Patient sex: M
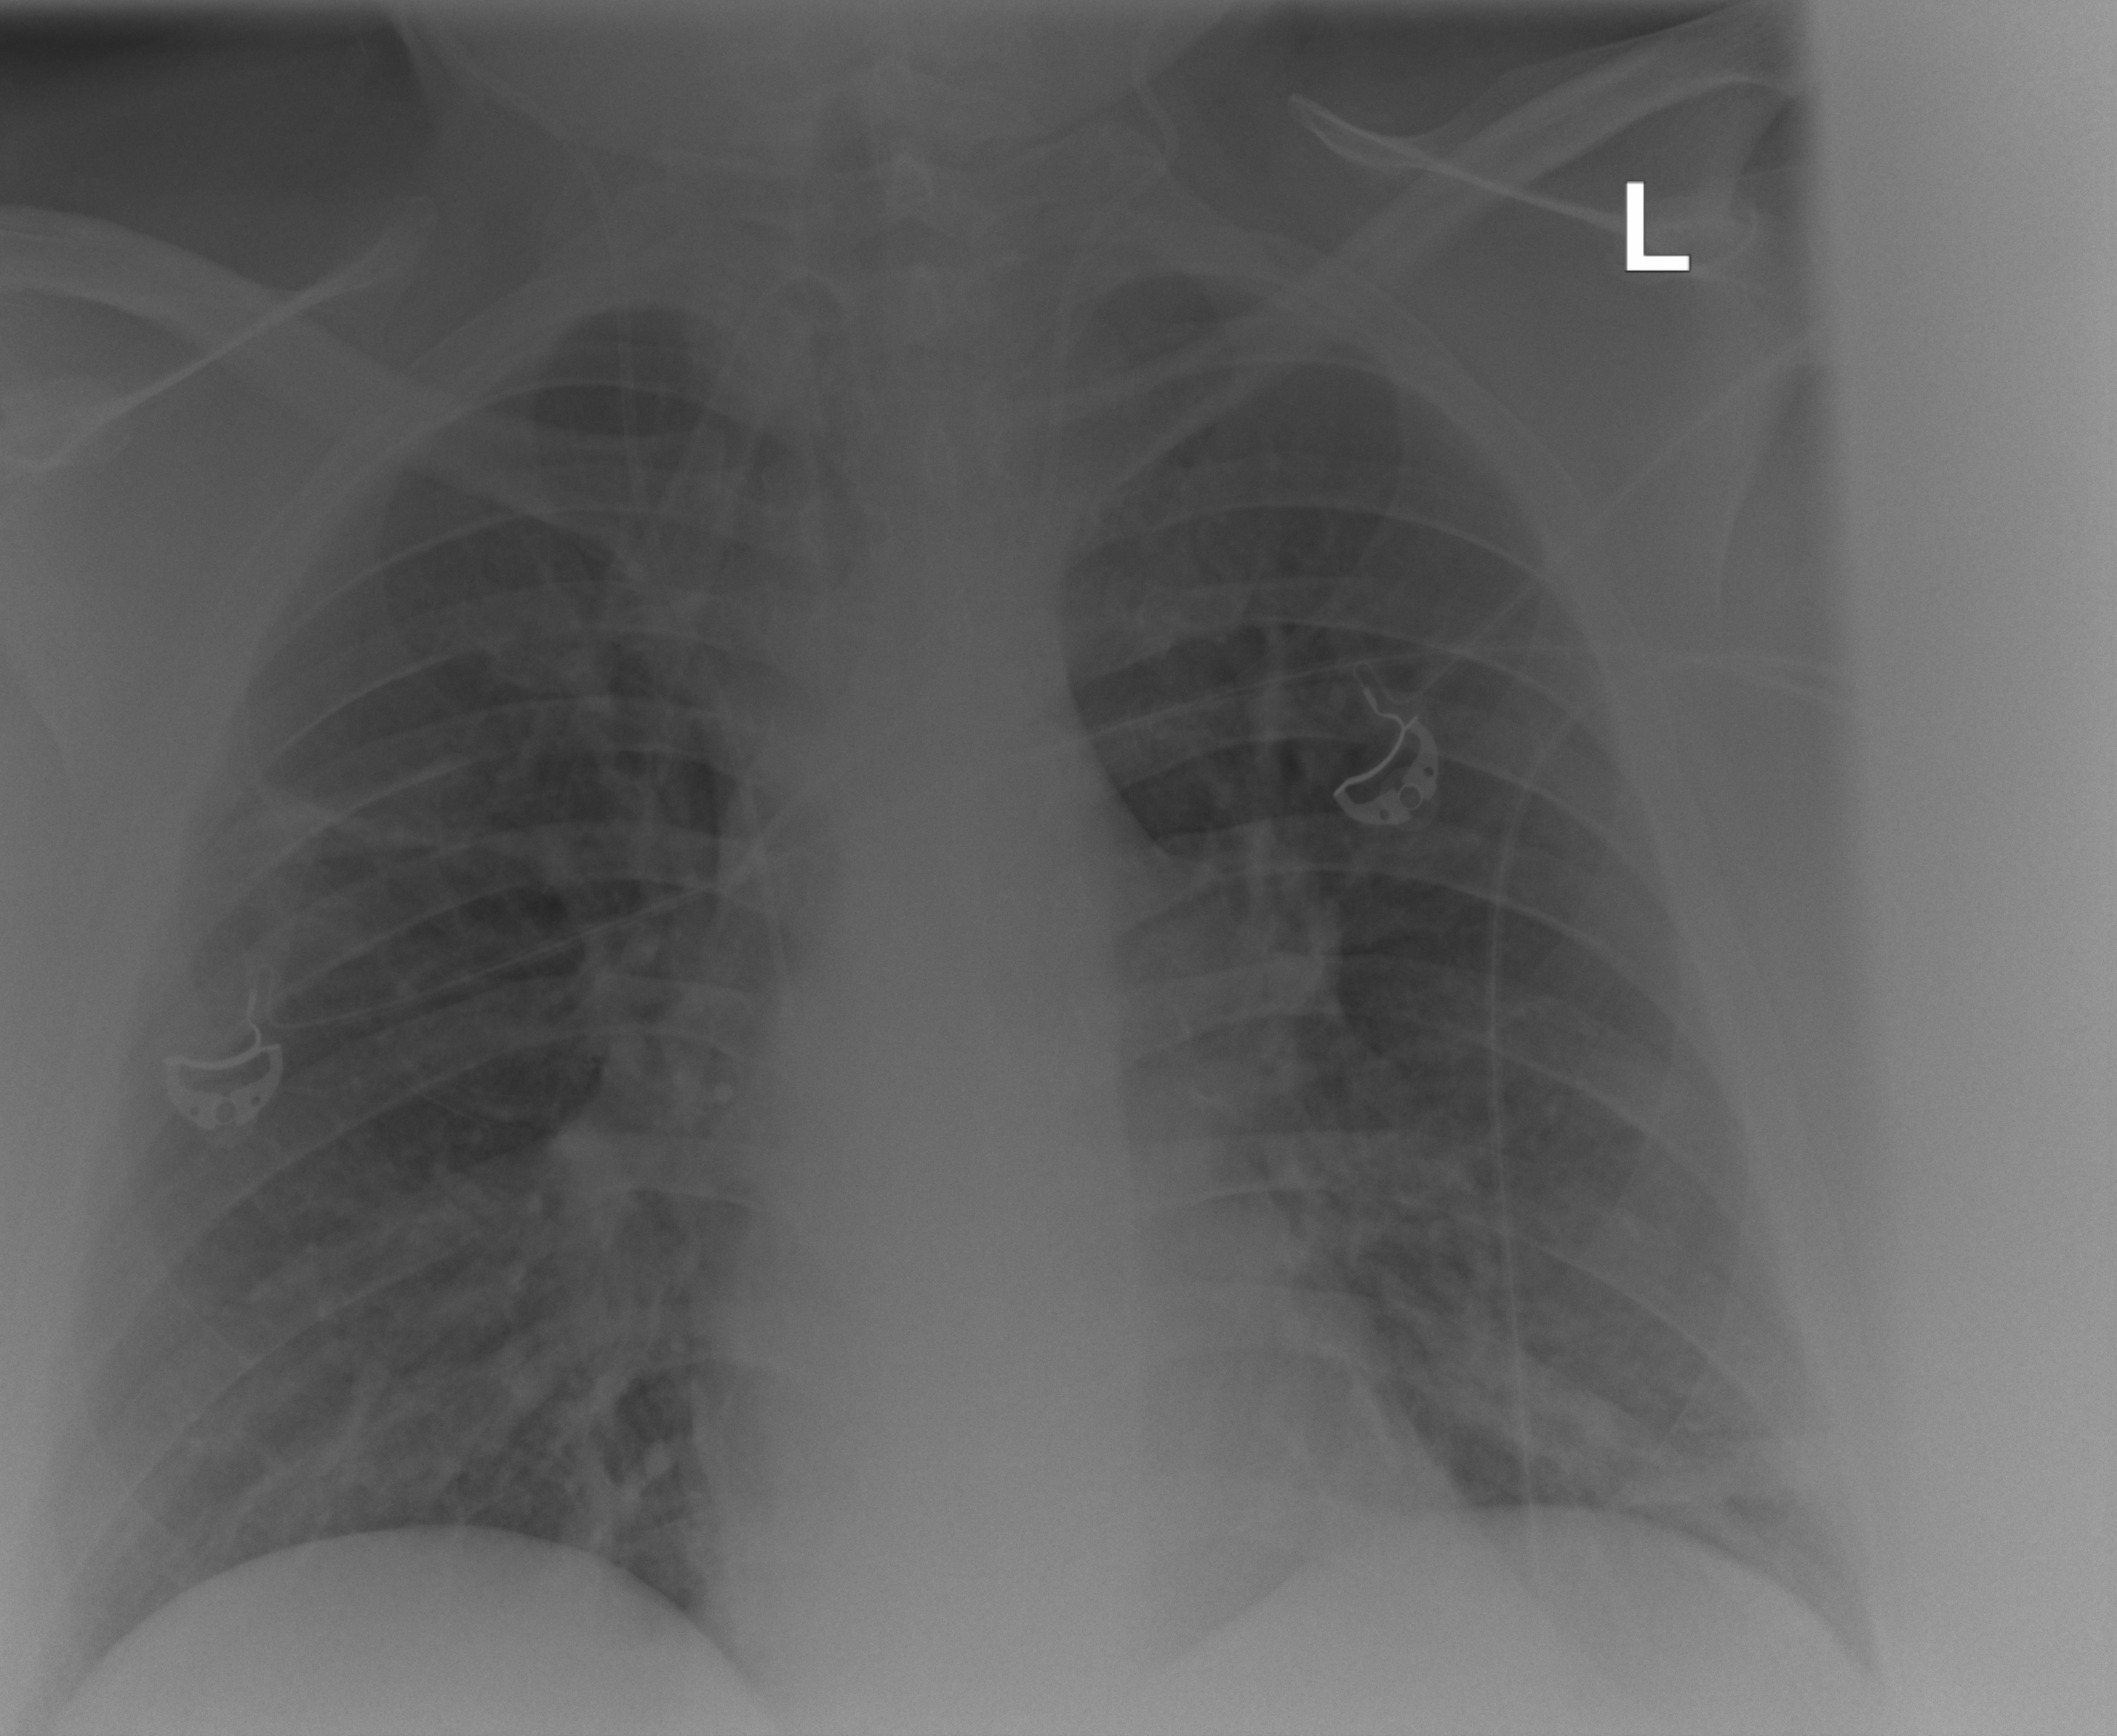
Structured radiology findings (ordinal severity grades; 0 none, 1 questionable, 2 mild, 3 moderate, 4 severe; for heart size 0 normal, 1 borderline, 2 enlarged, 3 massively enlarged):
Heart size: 0
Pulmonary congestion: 0
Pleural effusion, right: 0
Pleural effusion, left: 0
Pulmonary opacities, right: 0
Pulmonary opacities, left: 0
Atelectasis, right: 2
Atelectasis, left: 2